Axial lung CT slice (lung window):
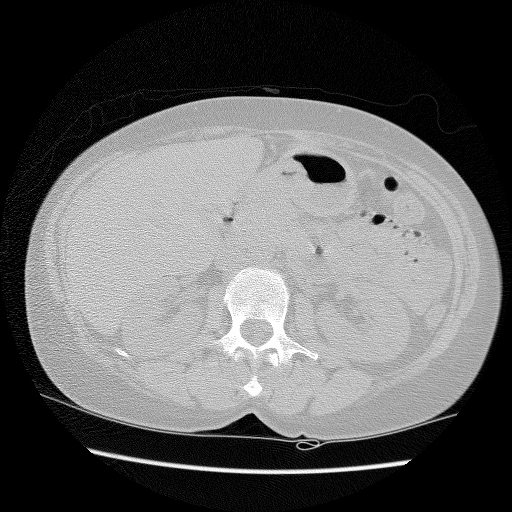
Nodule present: no